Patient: sex M, age 60
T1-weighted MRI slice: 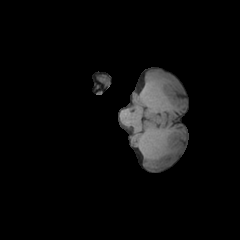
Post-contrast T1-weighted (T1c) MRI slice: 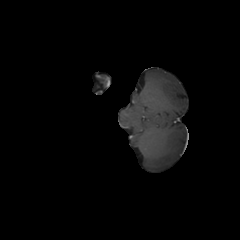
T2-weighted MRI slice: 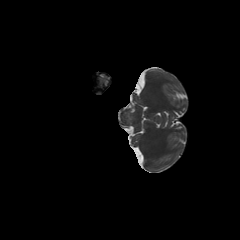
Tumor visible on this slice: no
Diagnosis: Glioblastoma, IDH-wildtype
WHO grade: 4